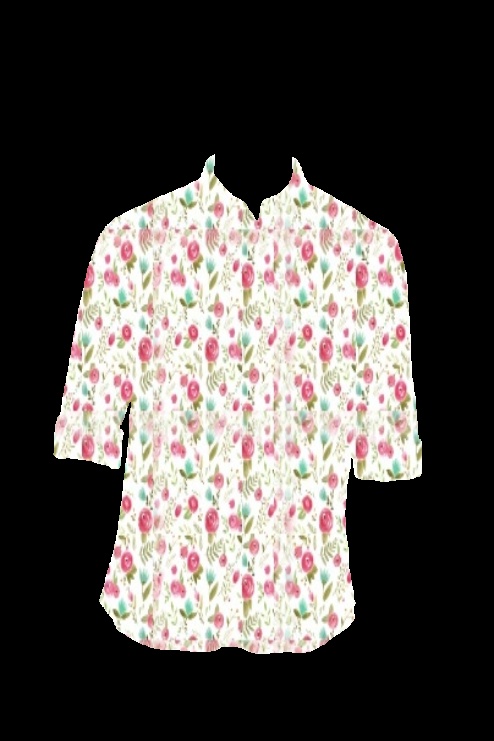
pink floral print tee